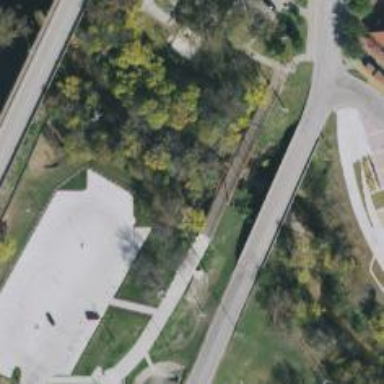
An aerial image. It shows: Path leading to bridge.